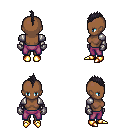
a pixel art fantasy rpg character, female body template, human, dark skin, steel arm armor, magenta pants, raven mohawk hairstyle, metal gloves, gold boots, four views (front, back, left, right), 2x2 character sprite sheet, small pixel art, hard edges, no anti-aliasing